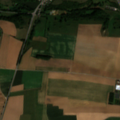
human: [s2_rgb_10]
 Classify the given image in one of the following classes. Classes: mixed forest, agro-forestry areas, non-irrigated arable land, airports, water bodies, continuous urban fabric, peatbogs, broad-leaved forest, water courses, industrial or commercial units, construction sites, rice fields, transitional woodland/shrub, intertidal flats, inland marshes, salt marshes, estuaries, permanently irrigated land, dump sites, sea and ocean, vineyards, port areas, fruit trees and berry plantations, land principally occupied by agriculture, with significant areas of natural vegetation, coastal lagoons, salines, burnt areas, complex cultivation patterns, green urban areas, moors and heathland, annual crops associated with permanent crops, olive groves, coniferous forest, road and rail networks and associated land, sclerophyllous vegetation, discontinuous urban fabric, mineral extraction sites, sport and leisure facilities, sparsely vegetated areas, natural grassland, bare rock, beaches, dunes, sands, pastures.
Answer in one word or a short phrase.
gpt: non-irrigated arable land, pastures, land principally occupied by agriculture, with significant areas of natural vegetation